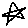
Label: star